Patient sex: M
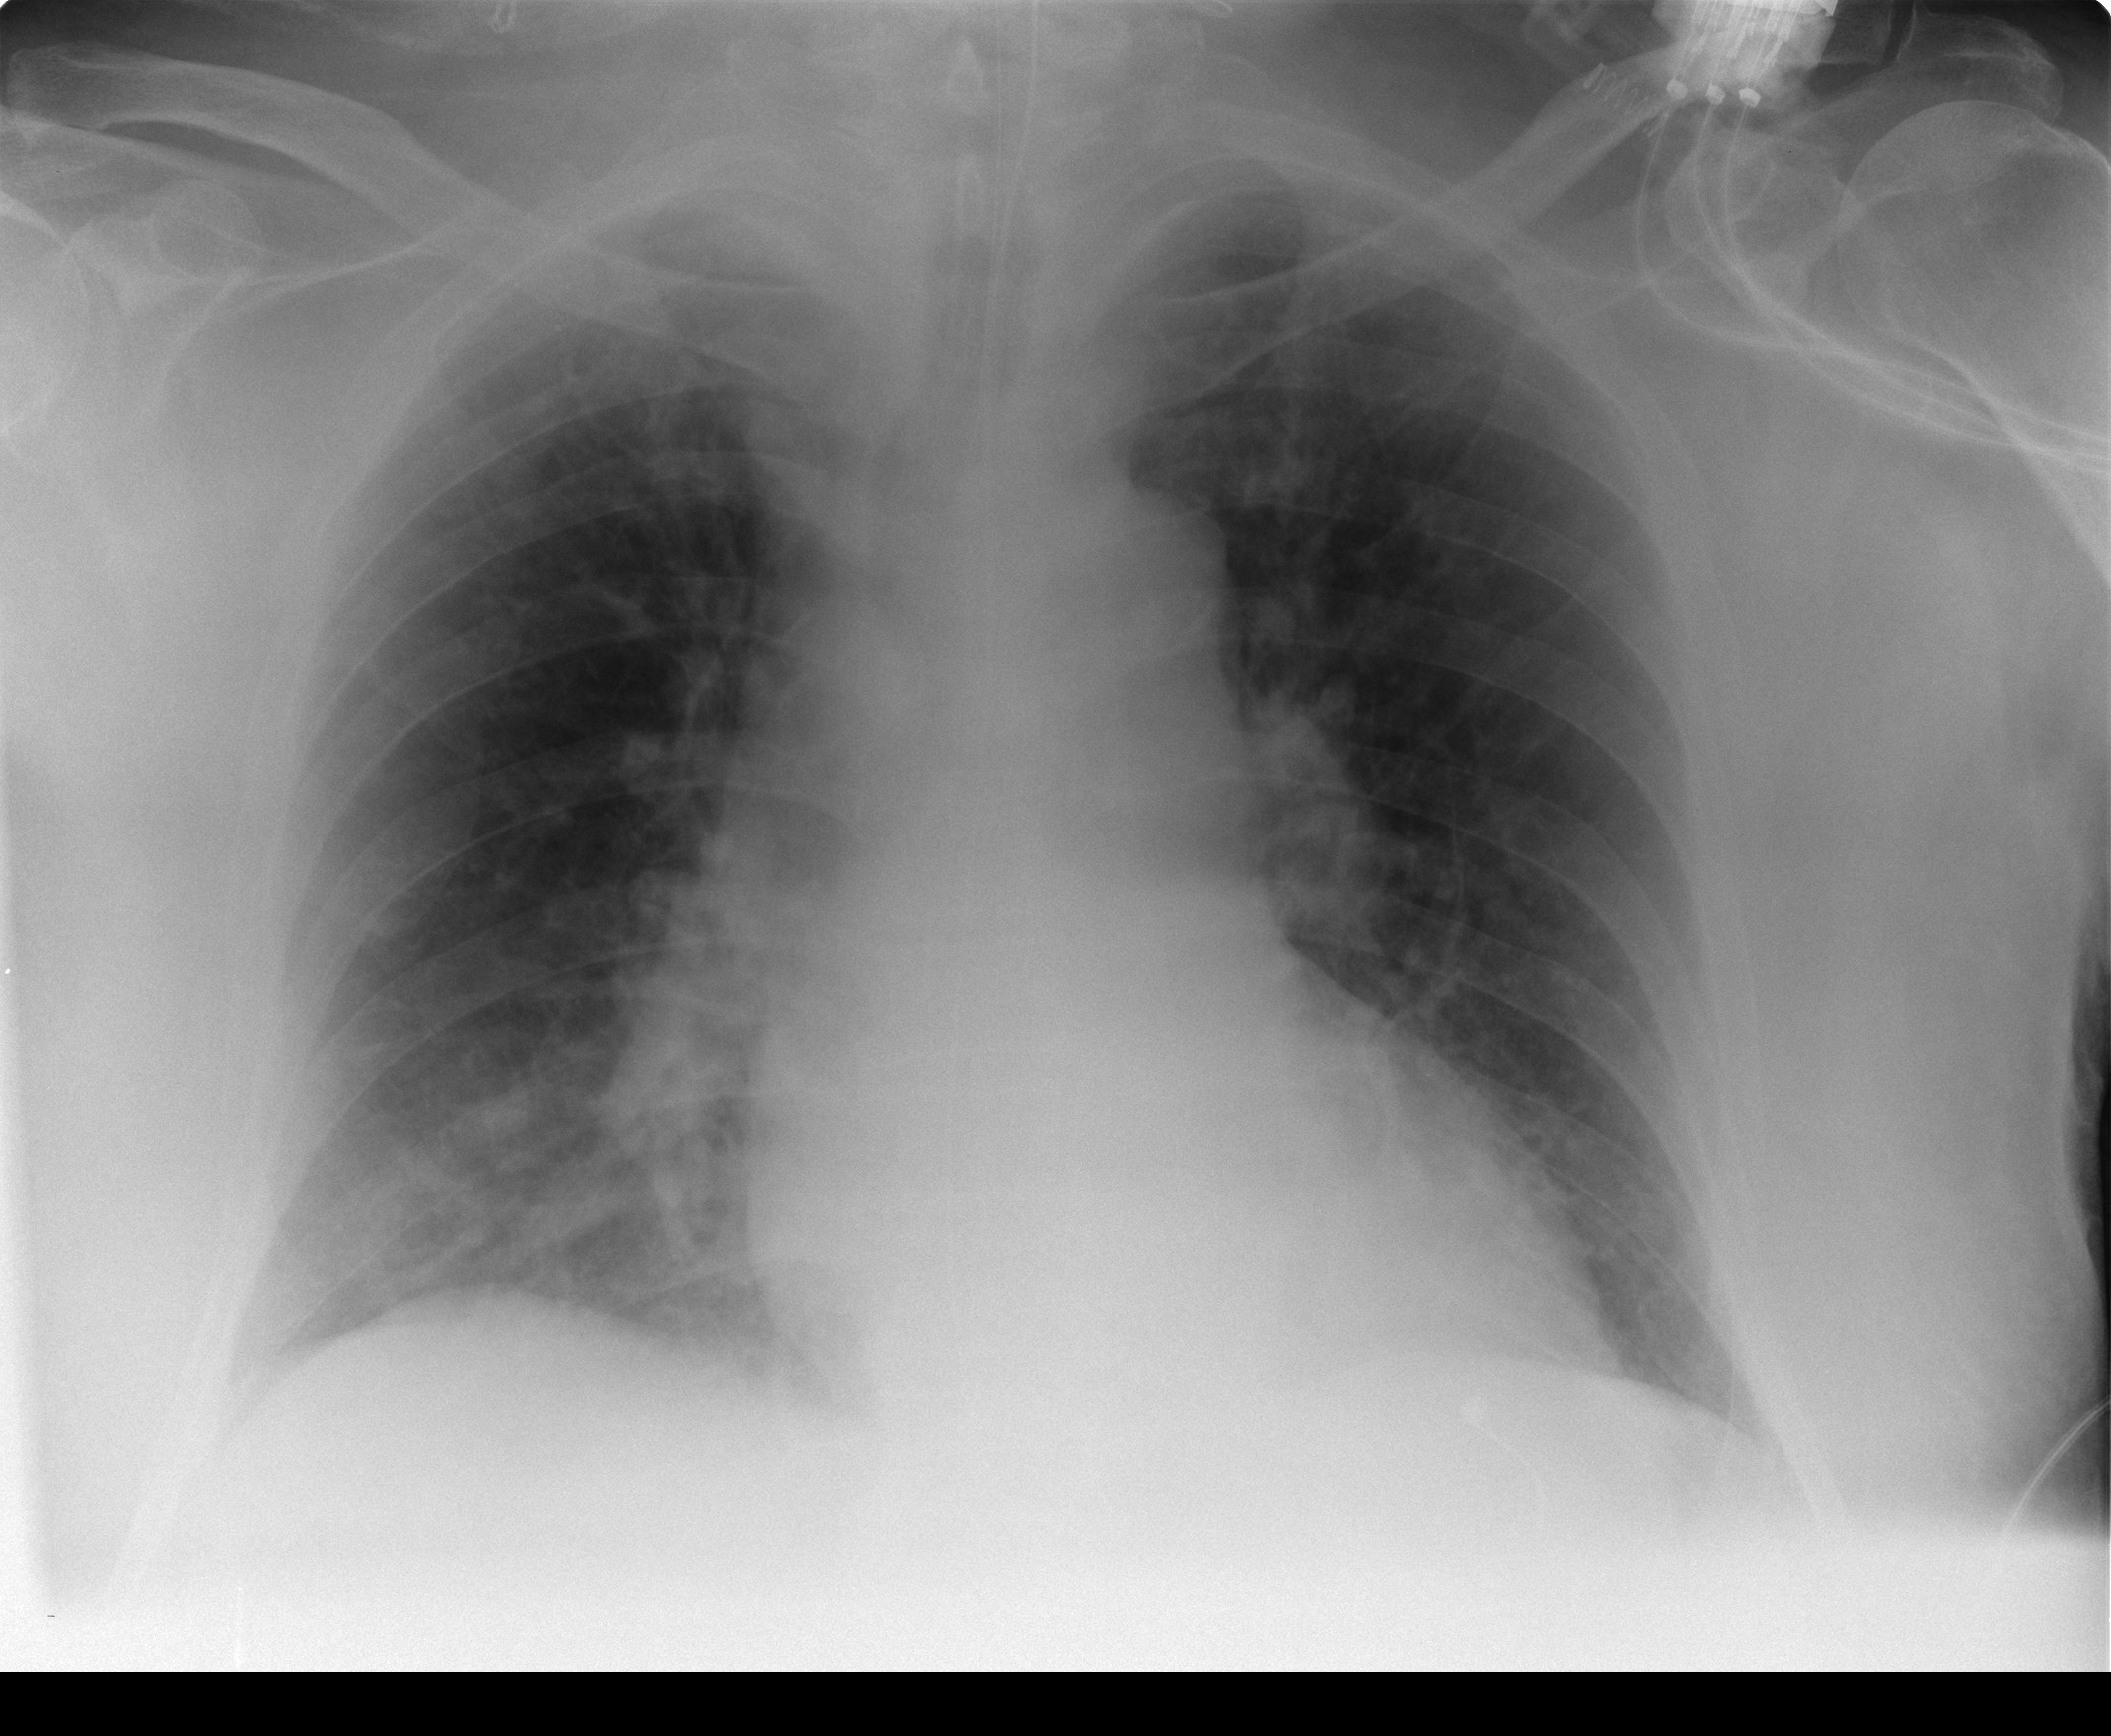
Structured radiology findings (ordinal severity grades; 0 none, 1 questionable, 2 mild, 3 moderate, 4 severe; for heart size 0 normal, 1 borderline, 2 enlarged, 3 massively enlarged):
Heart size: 0
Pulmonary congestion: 2
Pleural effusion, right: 0
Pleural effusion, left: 0
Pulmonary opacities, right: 0
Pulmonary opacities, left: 0
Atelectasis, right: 0
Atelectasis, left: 0